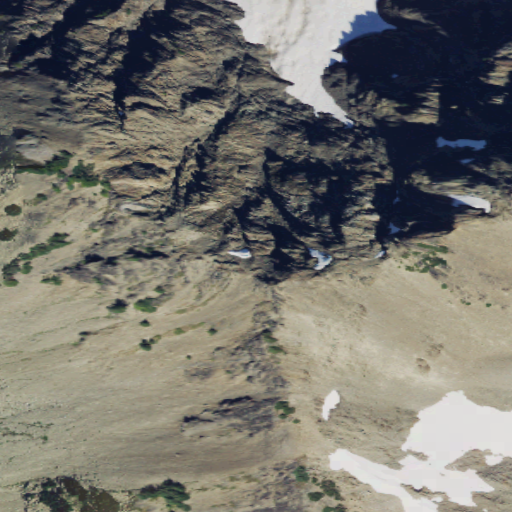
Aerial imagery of mountain in Washington named McCartney Peak containing barren land and snow